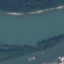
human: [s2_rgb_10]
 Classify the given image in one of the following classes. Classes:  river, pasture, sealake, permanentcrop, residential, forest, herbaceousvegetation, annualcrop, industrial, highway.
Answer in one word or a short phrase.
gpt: River